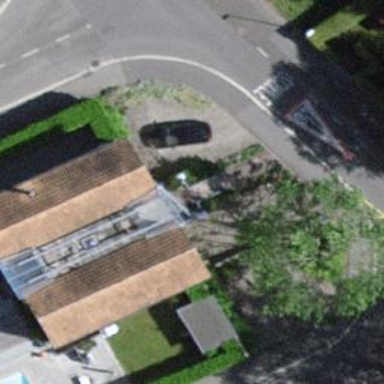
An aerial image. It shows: Detached building.